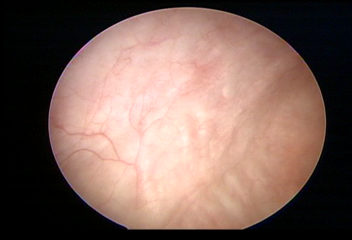
Modality: WLC
Class: Normal mucosa
Bladder cancer association: No